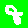
Digit: 8